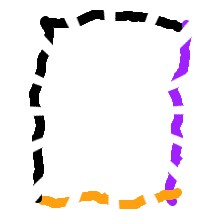
Shape: rectangle